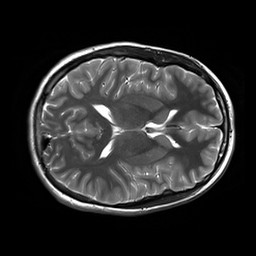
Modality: T2w
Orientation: axial
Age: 21
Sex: female
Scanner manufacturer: siemens
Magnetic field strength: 3 T
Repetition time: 8.53 s
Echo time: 0.091 s